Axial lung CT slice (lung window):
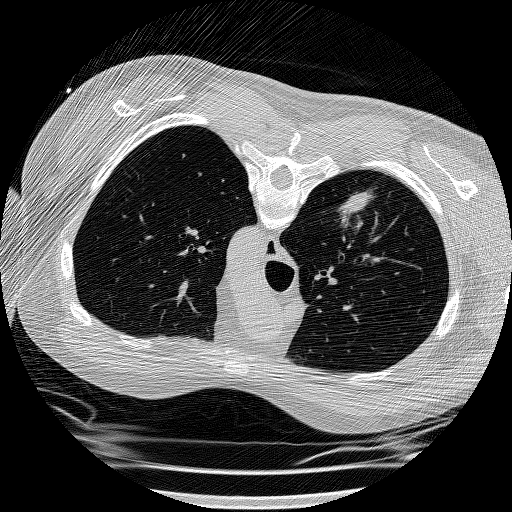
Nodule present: yes
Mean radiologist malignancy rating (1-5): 5